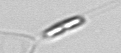
Label: pennate